Aerial crown-view tile of a tropical tree (Barro Colorado Island, Panama), acquired 20250818:
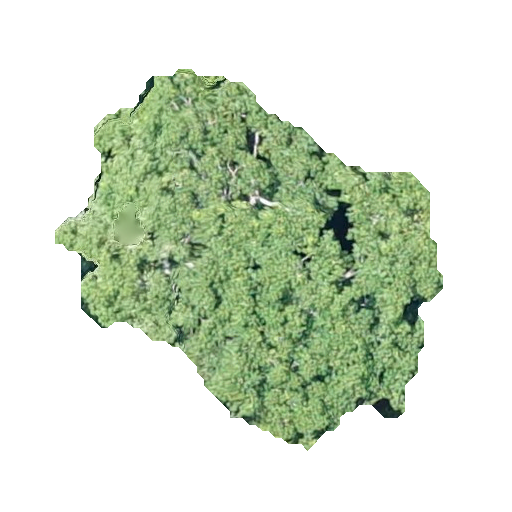
Species: Ceiba pentandra
GBIF accepted scientific name: Ceiba pentandra
Crown area: 130.886 m²